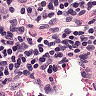
Metastatic tissue present: no